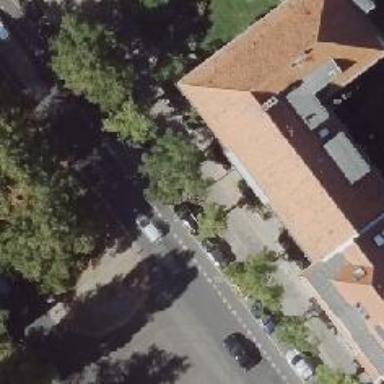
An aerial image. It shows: Secondary road with asphalt surface and lane for parking on the right side.